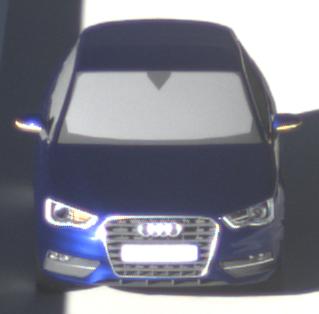
Make: Audi
Model: A3 1.2 TFSI
Detailed model: A3 (8V)
Model produced from: 2013/02
Model produced until: 2014/05
Doors: 3
Color: blue
Road condition: dry road
Daytime: morning or afternoon
Contrast: high contrast